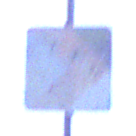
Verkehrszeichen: RichtungstafelnInKurvenKleinLinks
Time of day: SunriseSunset
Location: Outdoor (Urban)
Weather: Overcast
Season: NotSpecified
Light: Natural